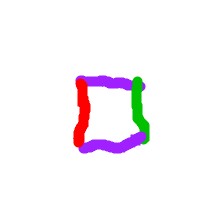
Shape: square